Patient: sex F, age 76
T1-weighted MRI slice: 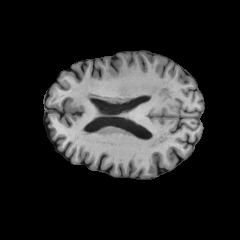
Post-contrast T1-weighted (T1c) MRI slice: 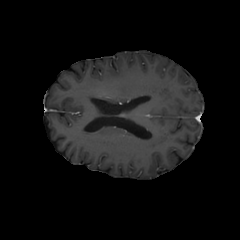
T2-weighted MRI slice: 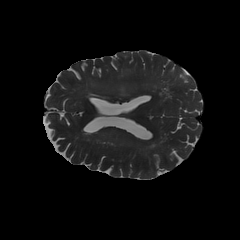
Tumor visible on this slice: yes
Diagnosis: Glioblastoma, IDH-wildtype
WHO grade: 4